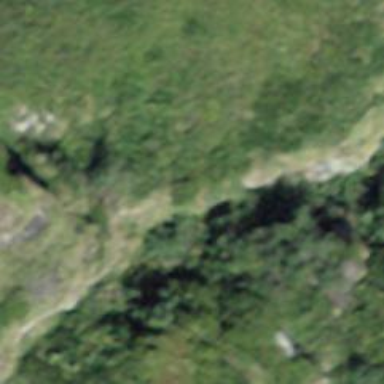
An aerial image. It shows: Natural cliff.